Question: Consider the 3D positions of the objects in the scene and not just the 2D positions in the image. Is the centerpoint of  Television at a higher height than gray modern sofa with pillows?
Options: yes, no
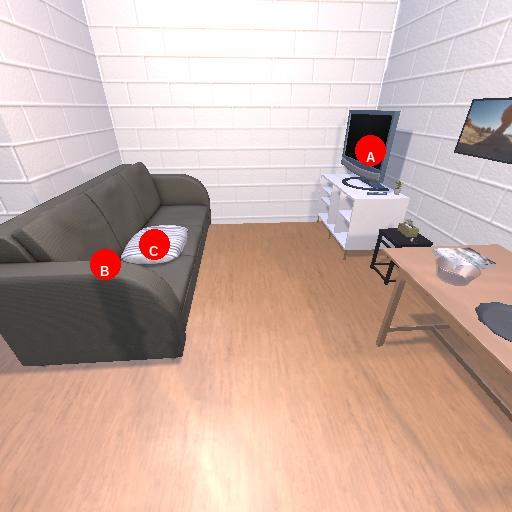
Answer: yes